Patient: sex M, age 44
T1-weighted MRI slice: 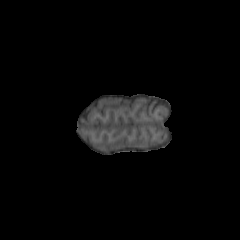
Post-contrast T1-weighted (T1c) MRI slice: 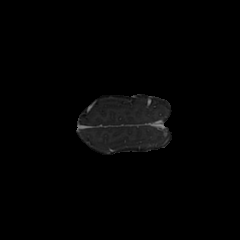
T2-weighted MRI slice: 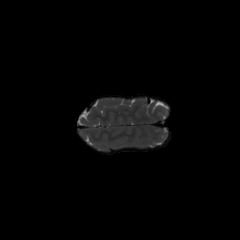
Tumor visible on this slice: no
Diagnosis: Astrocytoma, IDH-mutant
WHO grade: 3